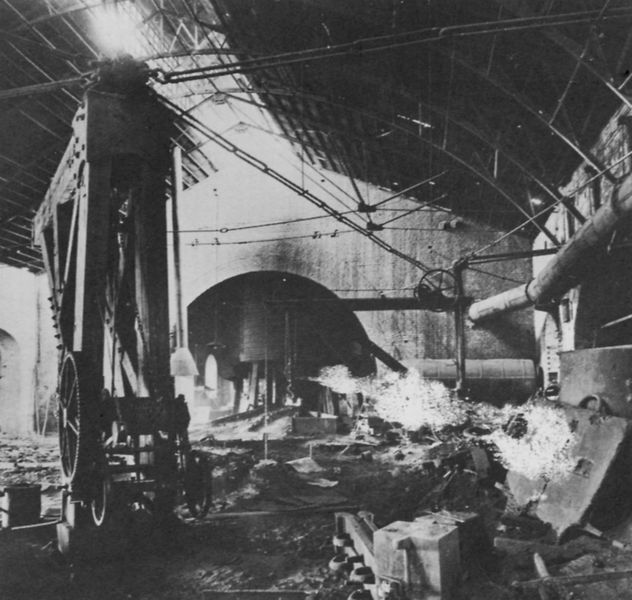
Titel: Das Sysert-Werk
Künstler: Russischer Photograph
Standort: Paris
Institution: Société de Géographie Française
Schlagwörter: feuer, schatten, weiß, grau, holz, licht, schwarz, dach, wand, architektur, kirche, decke, arbeit, kamine, kreis, ofen, räder, bogen, fahnen, kisten, moderne, giebel, latten, fabrik, speichen, arbeiter, industrie, rad, schutt, wagen, kuppel, brand, dampf, zerstörung, metall, nieten, halle, foto, fotografie, photographie, bögen, birne, eisen, gestänge, maschine, ruine, gewölbe, stangen, düsternis, beton, technik, schwarzweiß, kiste, photo, industrialisierung, konstruktion, schienen, fotographie, eisenkonstruktion, stahl, streben, draht, aufnahme, kessel, rohr, lager, zahnrad, stahlkonstruktion, maschinen, lagerhalle, maschinenhalle, fabrikhalle, stahlträger, industrieanlage, erdbeben, rohre, gerümpel, müll, montage, holzkiste, schrott, fabrikshalle, abspannung, ateiler, drahr, dreaht, dähte, laufwerk, produktionshalle, sei, treibräder